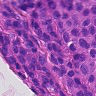
Metastatic tissue present: yes